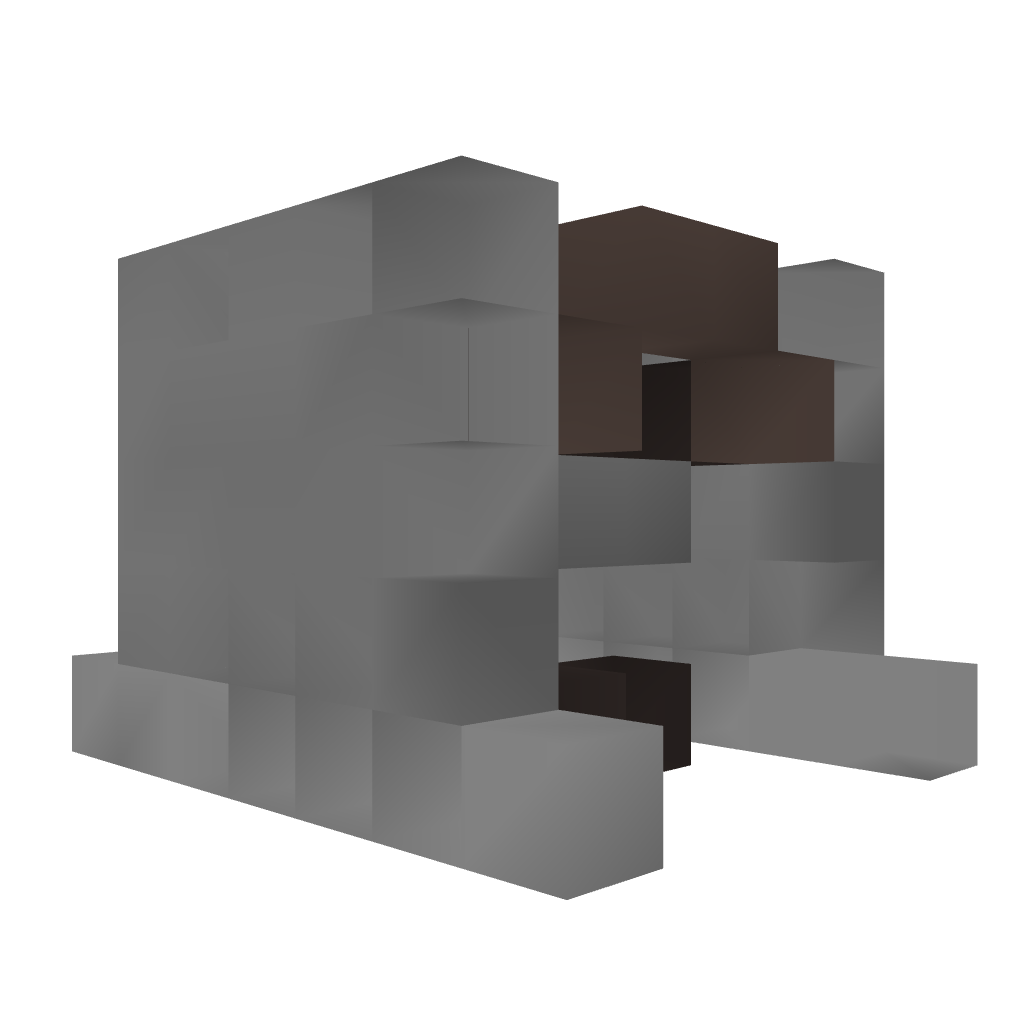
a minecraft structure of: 4 Furnaces